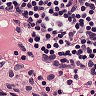
Metastatic tissue present: no